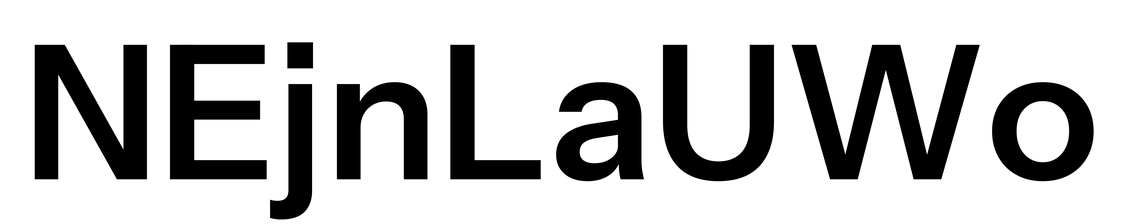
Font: InstrumentSans_SemiBold